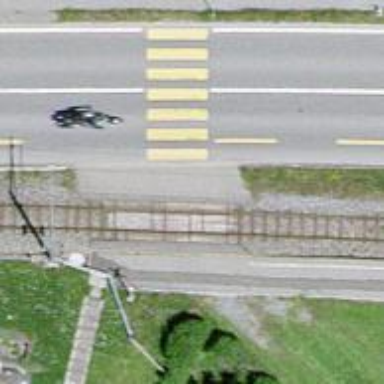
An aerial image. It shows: Crossing for the railway.